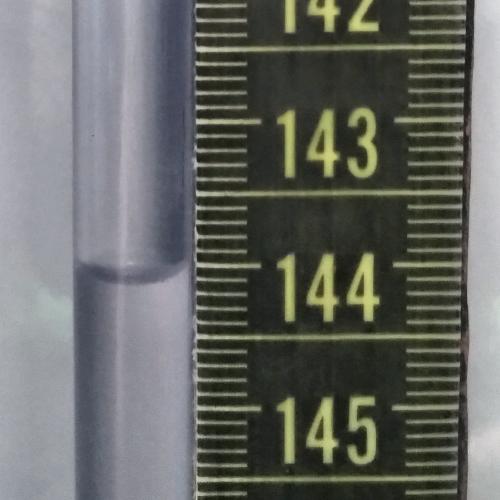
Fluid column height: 144.1 cm